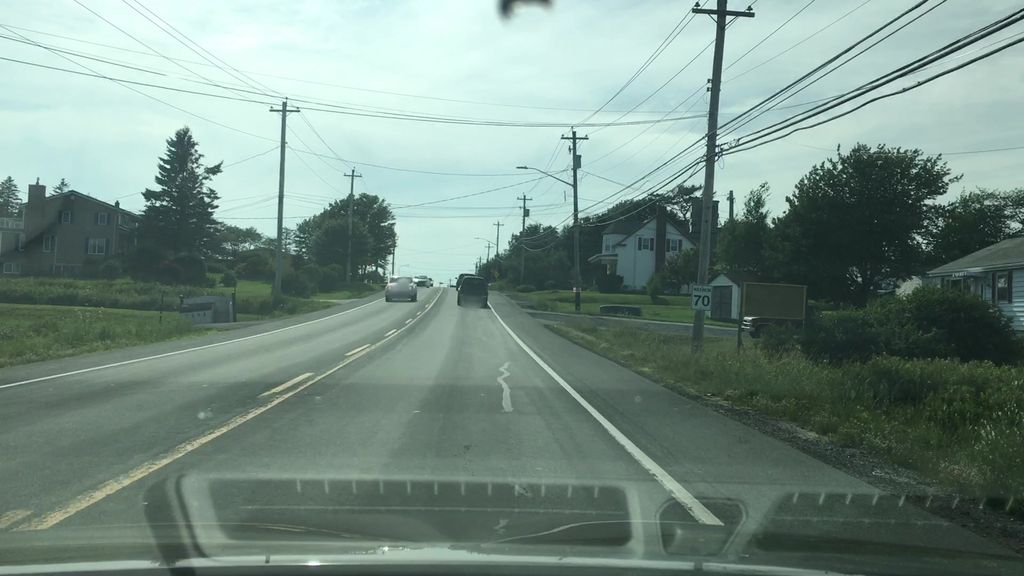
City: halifax